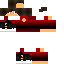
A male human skin with medium skin, wearing brown long hair dressed in a red tshirt and red pants, featuring a closed mouth.